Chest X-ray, AP view. Patient: 58 years old, sex M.
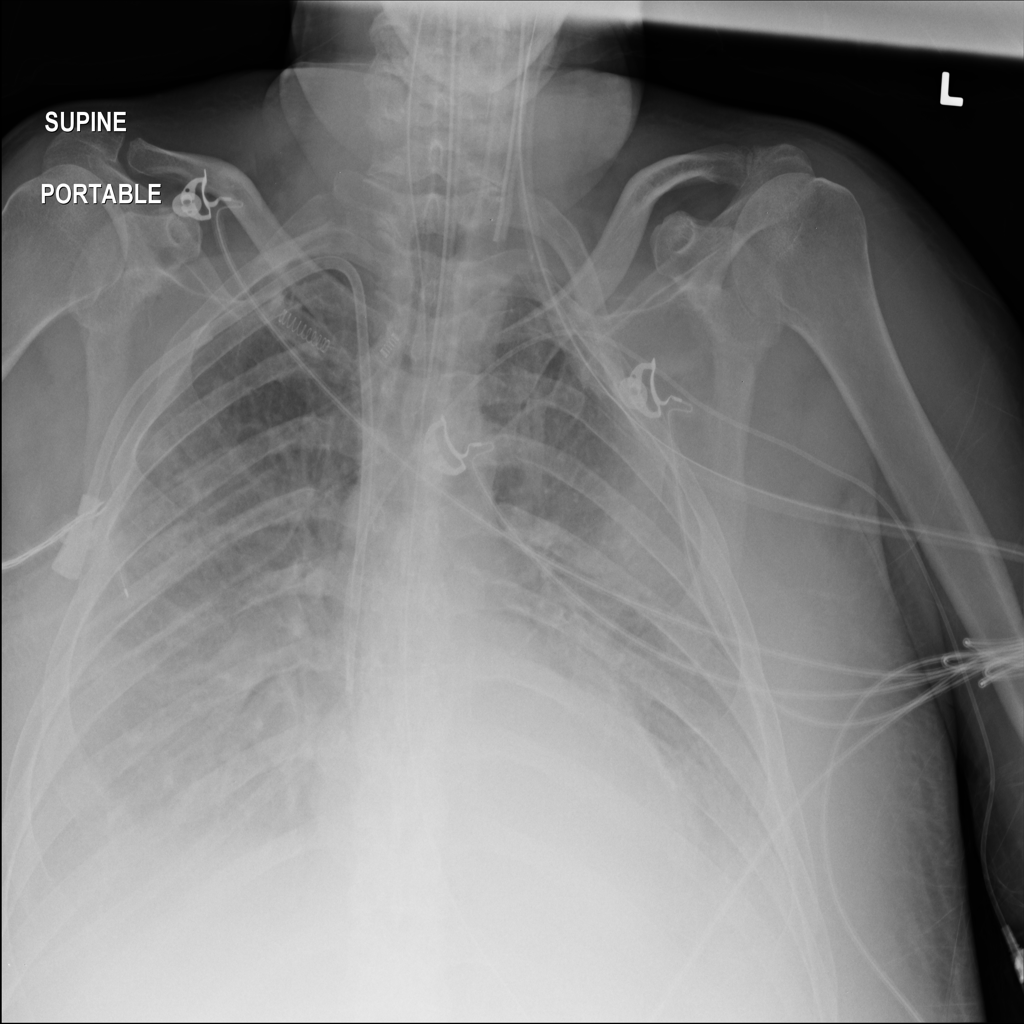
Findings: Effusion, Infiltration